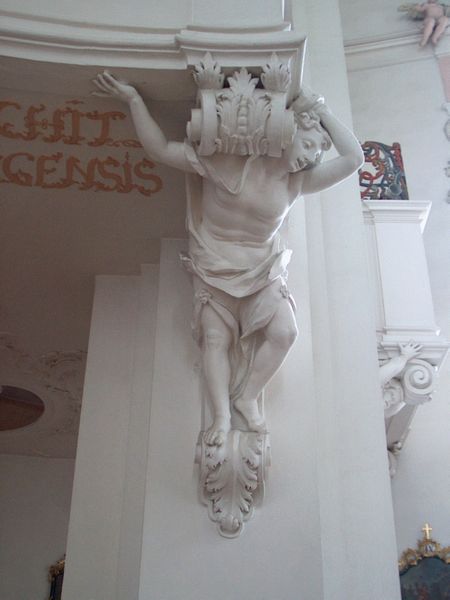
Titel: Steinhausen, Unserer lieben Frau, Pfarrkirche St. Peter und Paul
Künstler: Dominikus Zimmermann
Standort: Steinhausen, Unserer lieben Frau, Pfarrkirche St. Peter und Paul (EU - D - BW)
Schlagwörter: blau, weiß, grün, marmor, orange, pfeiler, säule, rot, sockel, tragen, kirche, figur, putte, skulptur, schrift, foto, kreuz, denkmal, buchstaben, zeus, träger, staue, michelangelo, kruez, griche, tr#ger